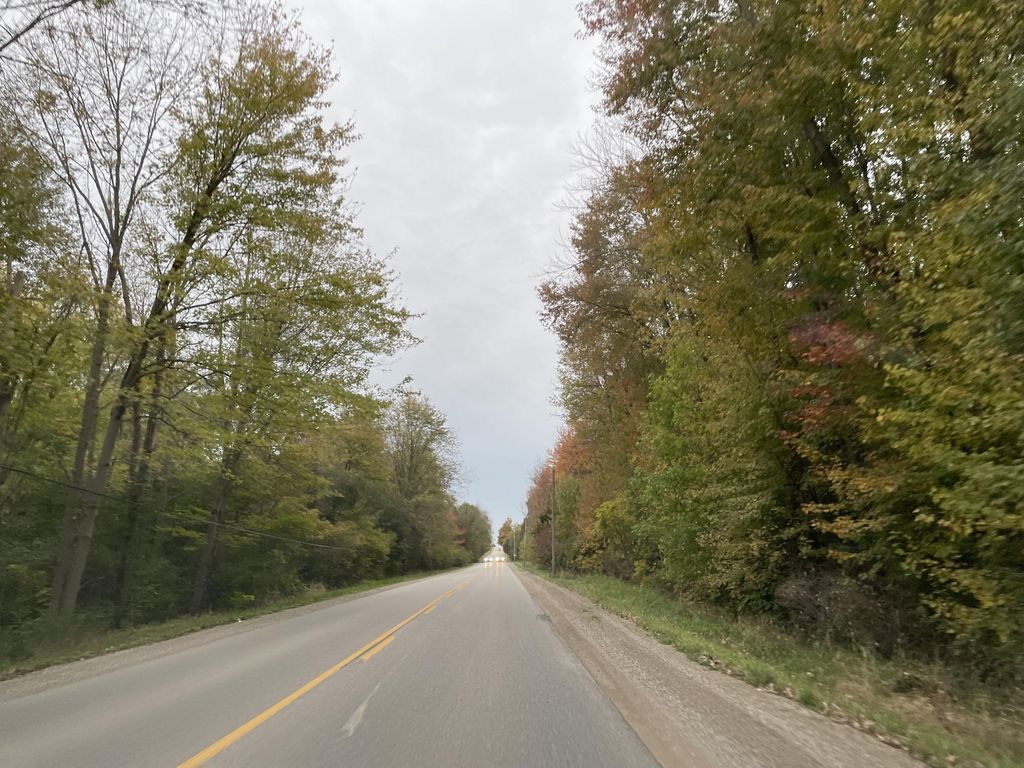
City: kitchener-waterloo